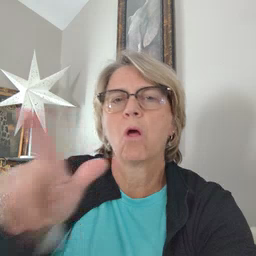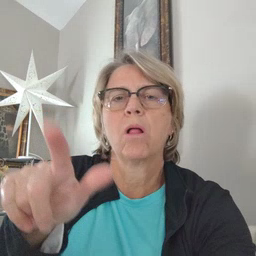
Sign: all